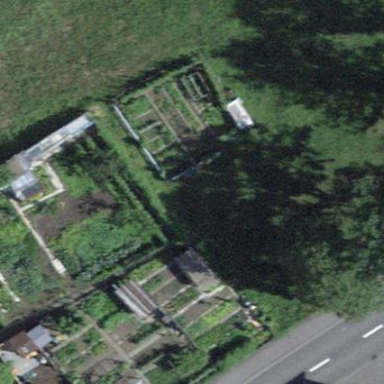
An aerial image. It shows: Allotments area.